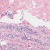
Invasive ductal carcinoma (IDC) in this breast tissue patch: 0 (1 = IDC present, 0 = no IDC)